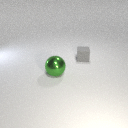
small gray rubber cube behind large green metal sphere